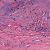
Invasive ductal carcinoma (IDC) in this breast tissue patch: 0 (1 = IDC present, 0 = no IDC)